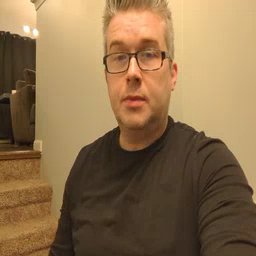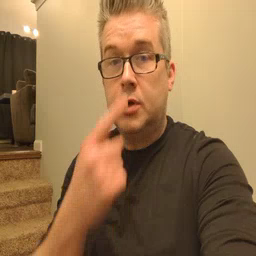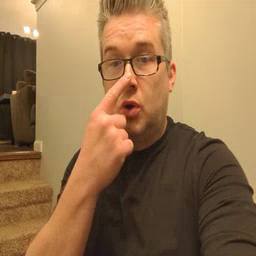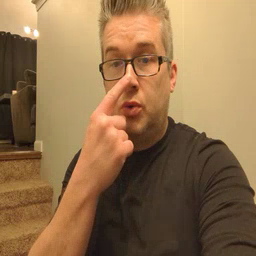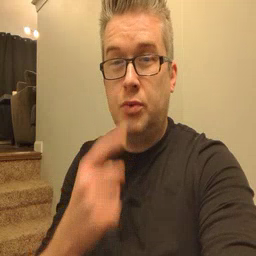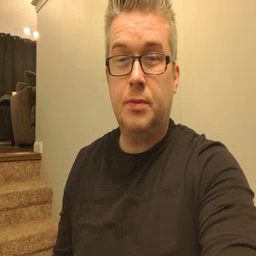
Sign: nose